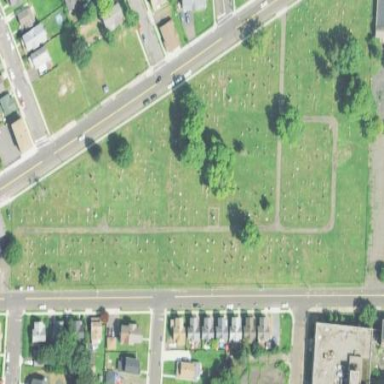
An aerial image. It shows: Cemetery.